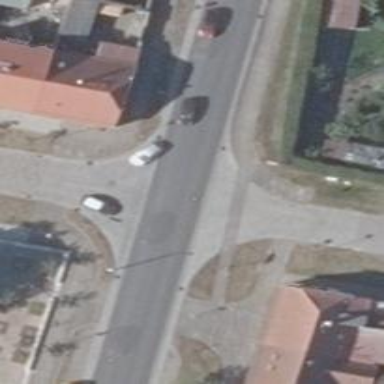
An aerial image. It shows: Unmarked road crossing.